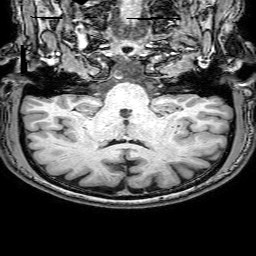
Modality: T1w
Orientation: sagittal
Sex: male
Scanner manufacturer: philips
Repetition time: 0.008137 s
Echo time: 0.00374 s